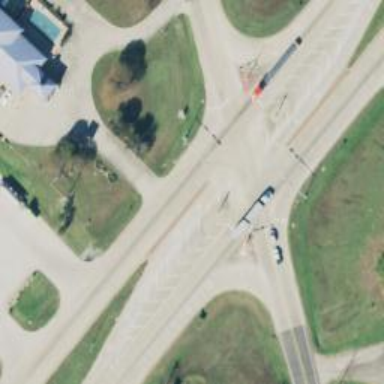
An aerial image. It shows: Trunk link highway.